Field crop: maize
Growth stage: 2
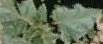
Species: datura